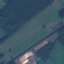
Land use / land cover class: River